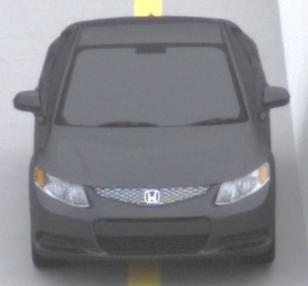
Make: Honda
Model: Civic Limousine 1.8
Detailed model: Civic (IX) Limousine
Model produced from: 2014/05
Model produced until: 2017/06
Doors: 4
Color: gray
Road condition: dry road
Daytime: morning or afternoon
Contrast: low contrast